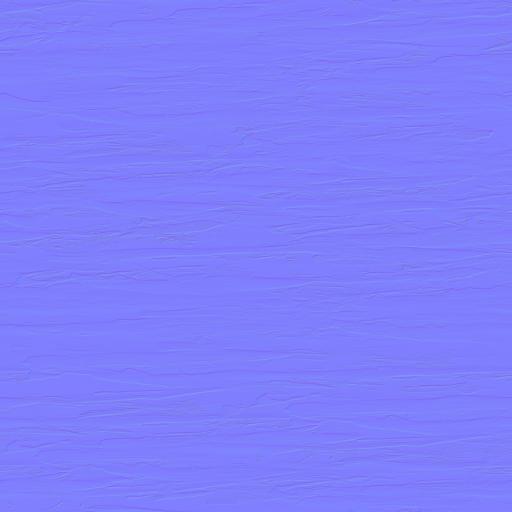
imperfection imperfections smear smudge surface